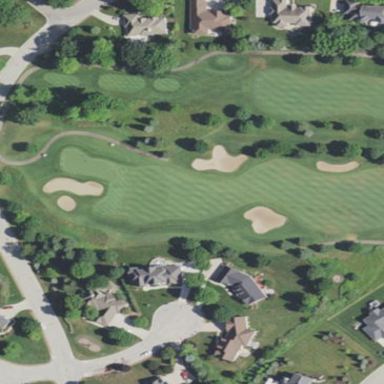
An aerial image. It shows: Golf rough area.